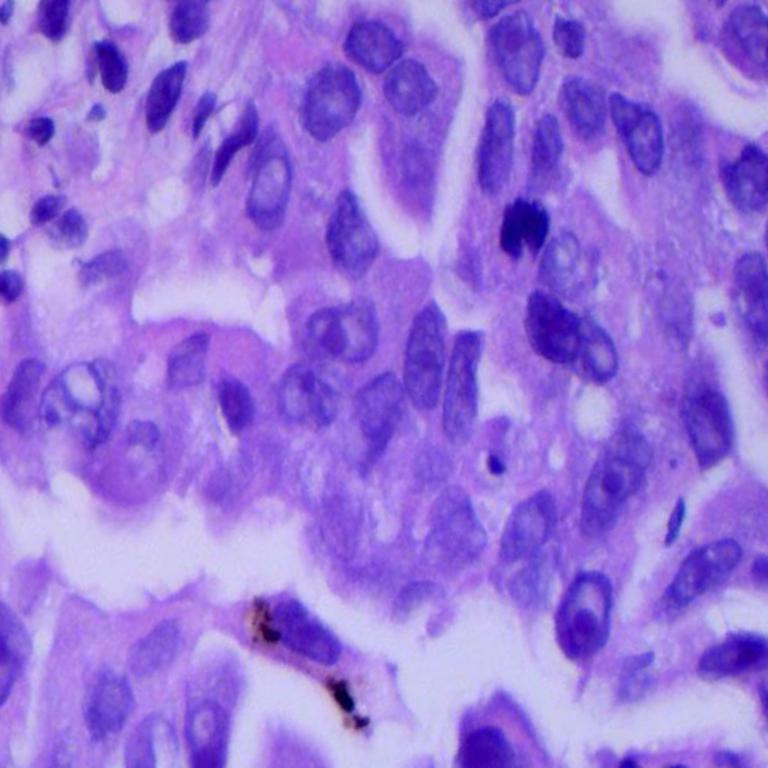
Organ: lung
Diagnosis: adenocarcinomas